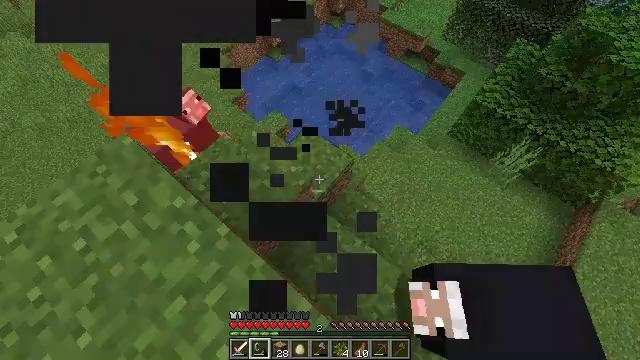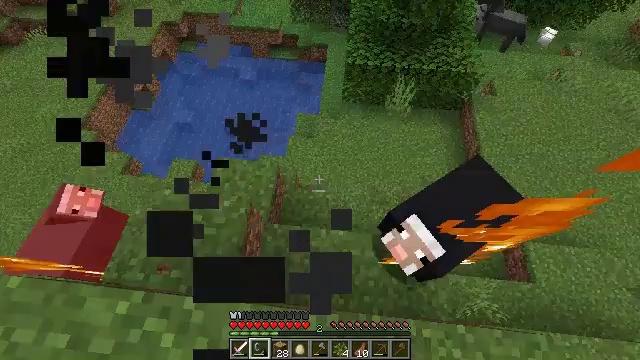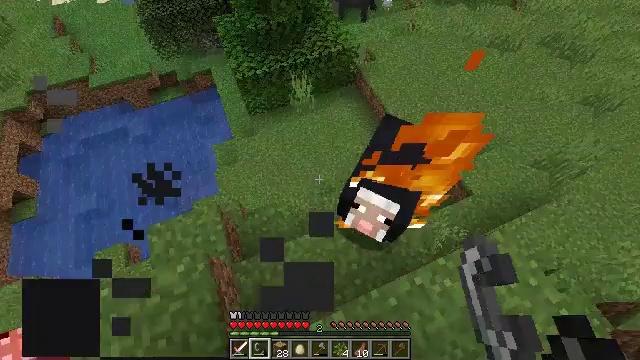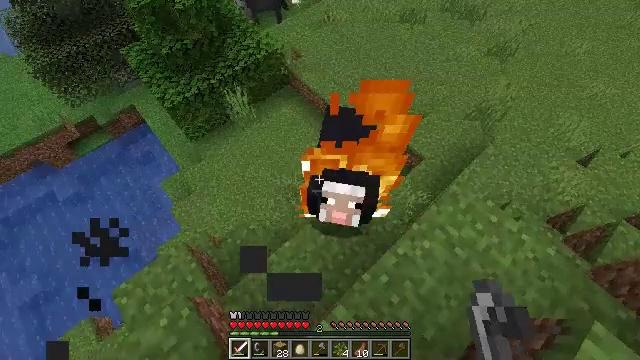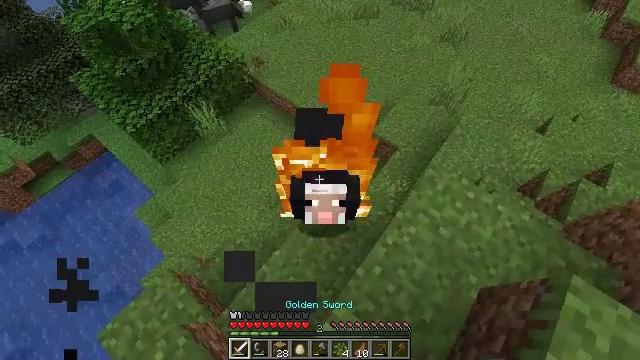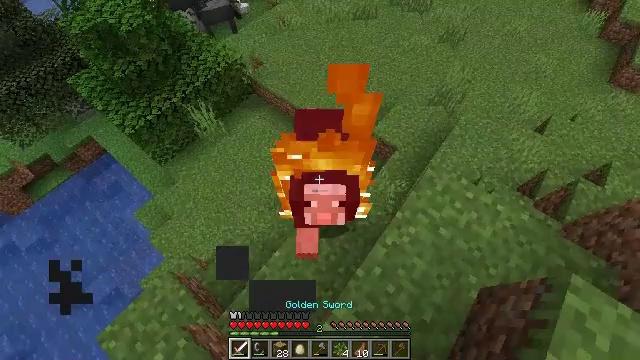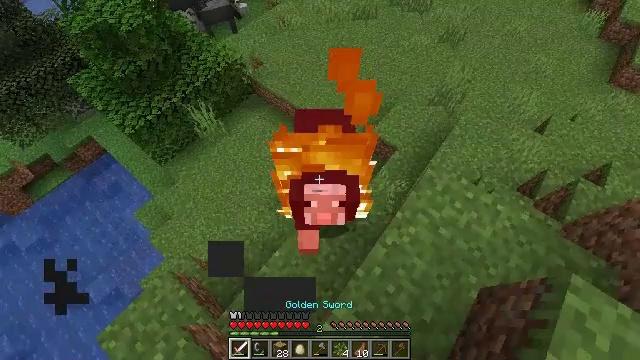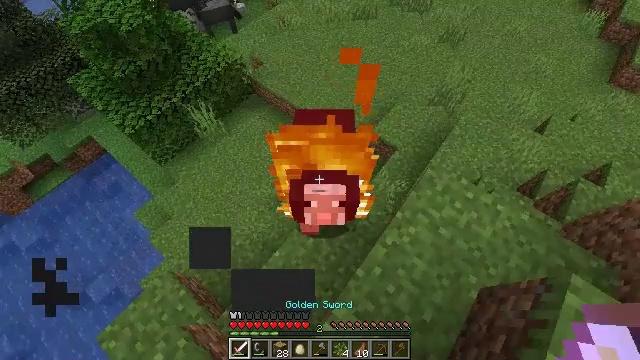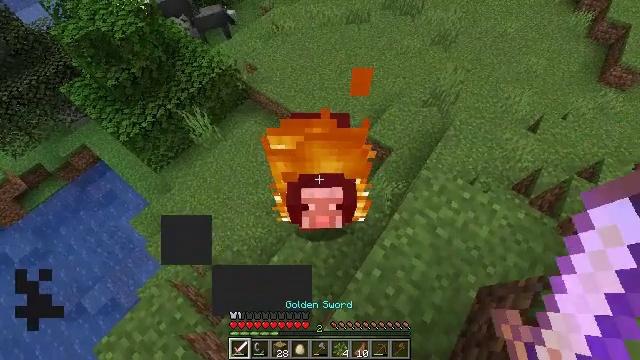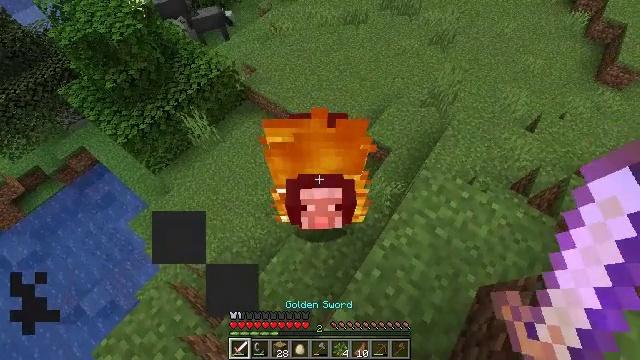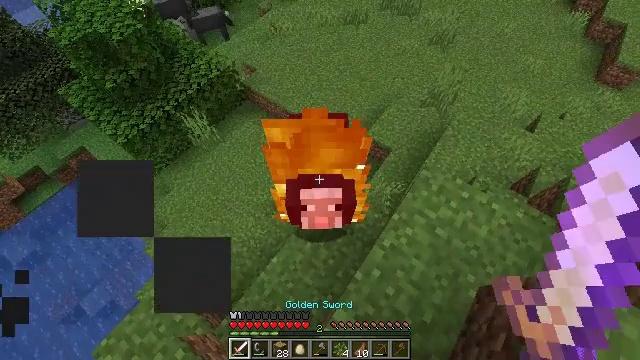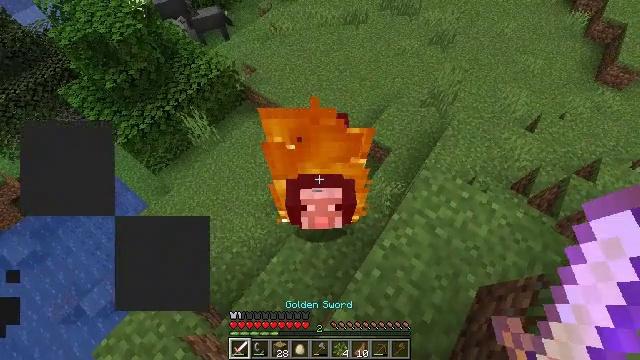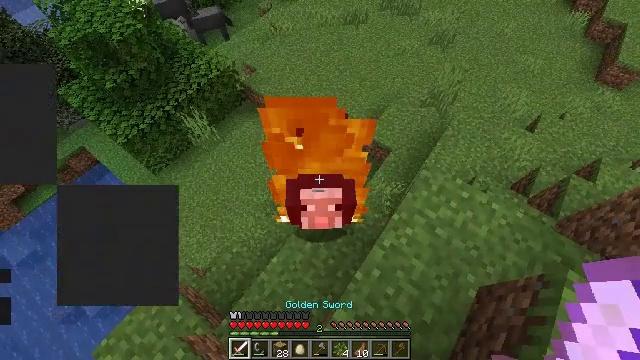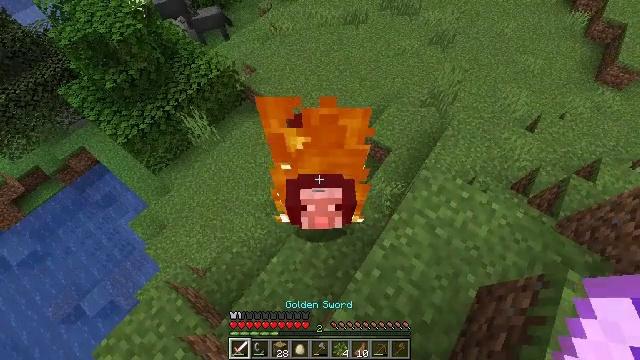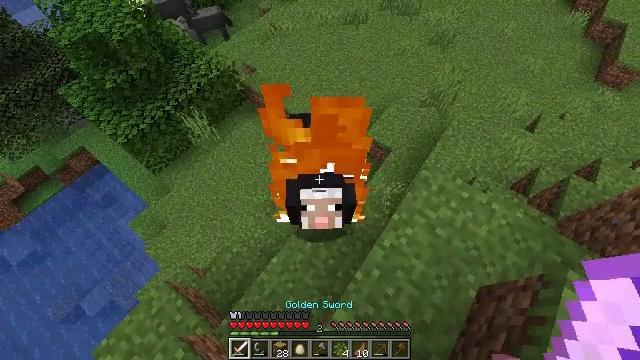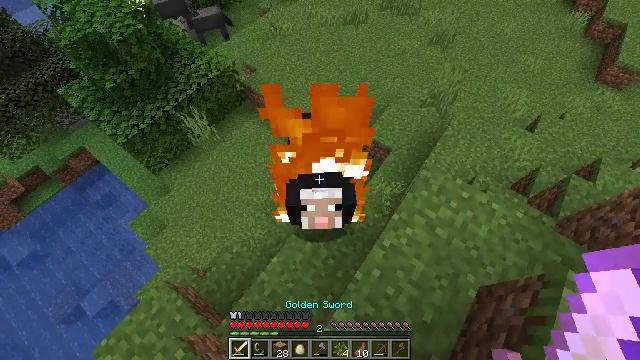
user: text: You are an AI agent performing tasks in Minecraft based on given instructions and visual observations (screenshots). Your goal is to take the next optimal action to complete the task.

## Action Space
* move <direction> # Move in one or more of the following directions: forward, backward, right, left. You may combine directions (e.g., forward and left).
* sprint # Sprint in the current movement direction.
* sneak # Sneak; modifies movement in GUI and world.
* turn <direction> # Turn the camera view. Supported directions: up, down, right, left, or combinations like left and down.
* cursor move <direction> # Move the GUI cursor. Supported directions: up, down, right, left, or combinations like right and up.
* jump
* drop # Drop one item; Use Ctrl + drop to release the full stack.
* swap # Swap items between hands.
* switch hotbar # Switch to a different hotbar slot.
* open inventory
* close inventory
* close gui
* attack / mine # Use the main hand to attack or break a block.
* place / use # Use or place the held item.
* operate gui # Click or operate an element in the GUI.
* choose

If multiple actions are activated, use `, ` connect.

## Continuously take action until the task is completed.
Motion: motion action
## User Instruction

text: Kill mobs.
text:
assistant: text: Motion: turn right
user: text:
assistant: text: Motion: turn right and up
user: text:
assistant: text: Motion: turn right, switch to hotbar 1
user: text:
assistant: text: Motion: turn right, switch to hotbar 1
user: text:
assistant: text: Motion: switch to hotbar 1
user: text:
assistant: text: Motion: no_op
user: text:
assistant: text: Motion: no_op
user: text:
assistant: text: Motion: turn right
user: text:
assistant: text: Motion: no_op
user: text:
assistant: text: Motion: no_op
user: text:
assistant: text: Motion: no_op
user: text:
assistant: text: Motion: no_op
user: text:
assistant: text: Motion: no_op
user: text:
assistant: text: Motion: no_op
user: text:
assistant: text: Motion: attack / mine
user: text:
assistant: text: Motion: attack / mine
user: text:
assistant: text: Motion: attack / mine
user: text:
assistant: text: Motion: no_op
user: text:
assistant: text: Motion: no_op
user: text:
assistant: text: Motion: no_op
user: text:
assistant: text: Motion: move back
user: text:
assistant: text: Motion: move back, turn left
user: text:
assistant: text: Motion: move back and move left, turn left and up
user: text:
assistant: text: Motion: move left, turn left and up
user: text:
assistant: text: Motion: move left, turn left and up
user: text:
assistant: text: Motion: move left, turn left
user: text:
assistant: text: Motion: move forward and move left
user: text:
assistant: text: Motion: move forward and move left
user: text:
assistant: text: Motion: move forward and move left
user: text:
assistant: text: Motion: move forward and move left